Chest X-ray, AP view. Patient: 52 years old, sex F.
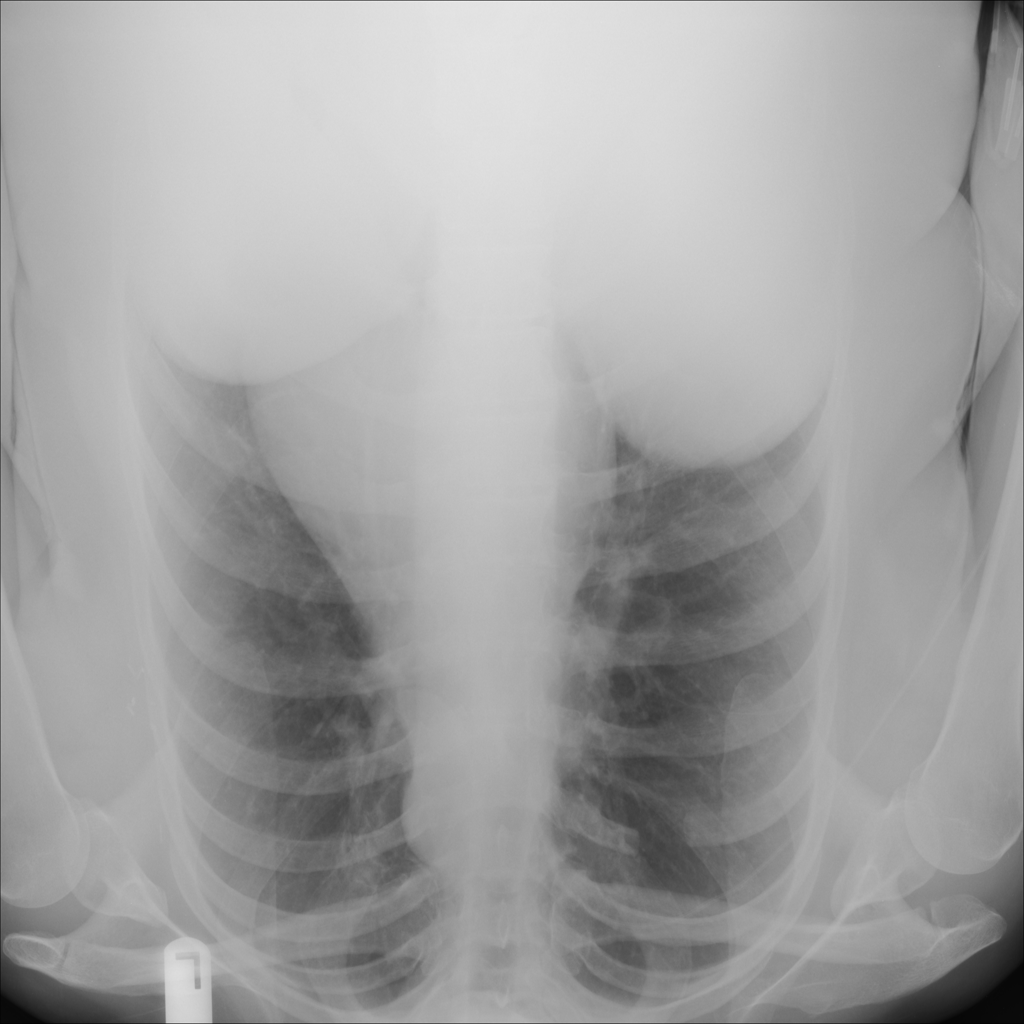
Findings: No Finding